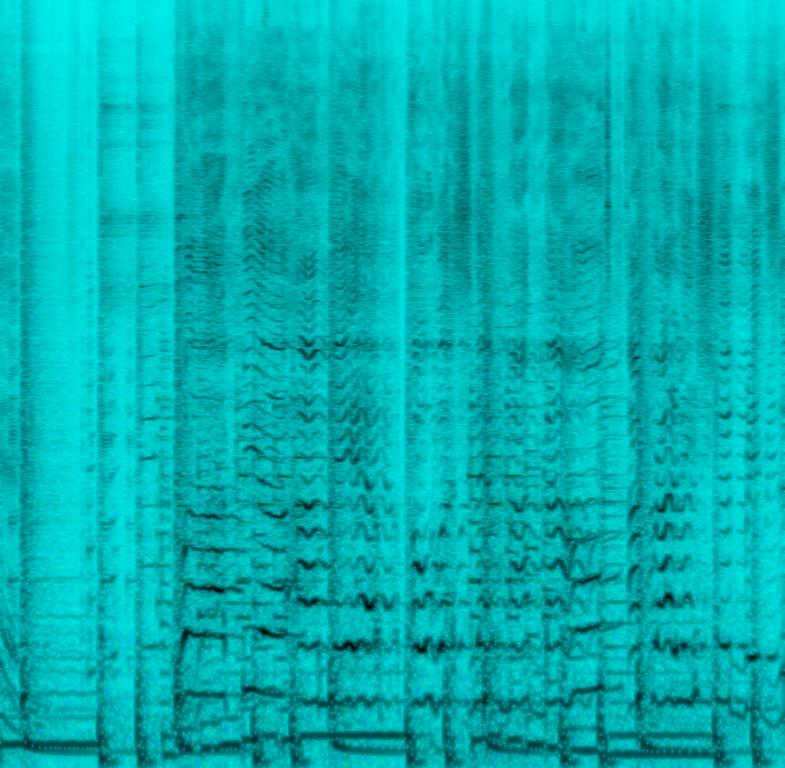
This blues song features a male voice singing the main melody. This is accompanied by the percussion playing a simple beat. The percussion plays the tambourine as well. The bass plays the same licks played on the guitar. The guitar plays notes that are octaves apart. Toward the end of the song, an overdrive guitar plays a hammer on note. The mood of this song is comforting. This song can be played in a bar.